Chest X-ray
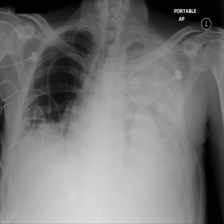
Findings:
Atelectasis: negative
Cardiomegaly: negative
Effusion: positive
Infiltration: negative
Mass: negative
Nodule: negative
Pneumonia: negative
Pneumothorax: negative
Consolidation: negative
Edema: negative
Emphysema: negative
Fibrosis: negative
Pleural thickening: negative
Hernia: negative